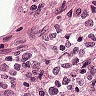
Metastatic tissue present: yes